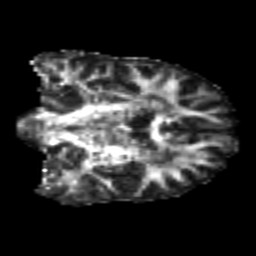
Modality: FA
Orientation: coronal
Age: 22
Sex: male
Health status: healthy
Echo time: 0.074 s